Question: This is going to seem like a very odd question, but I have the following problem:

As you can see, when the image is a darker colour, the pagination doesn't show clearly.
I want to change the pagination colour dependant on the image colour beneath.
Is this possible with rgb/css? Alternately with Javascript?
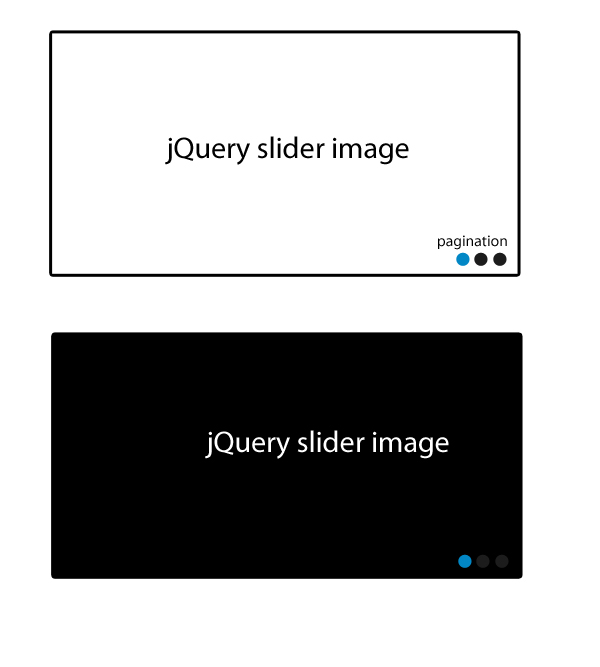
Answer: I suggest you make a different design approach rather than using JS. Try adding a 'border' with light shade of grey that will work in every background. See this demo:
<URL>